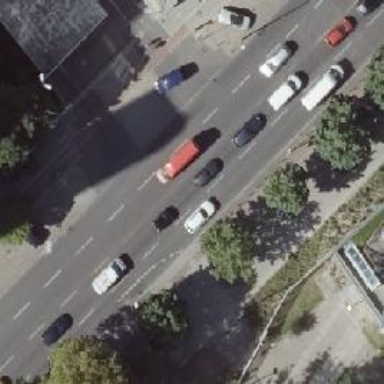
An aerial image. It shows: Primary highway with asphalt surface. There is separate sidewalk and perpendicular parking lane on the left side of the street. Track cycleway is also present on the left.